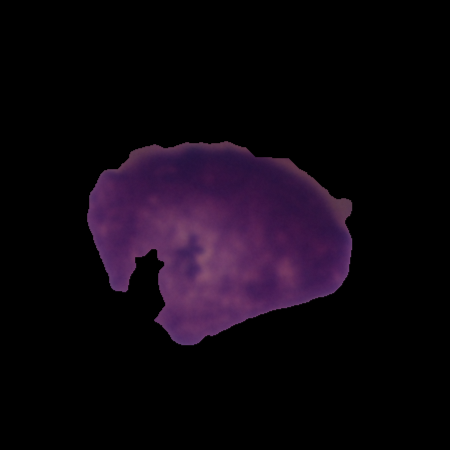
Label: cancer